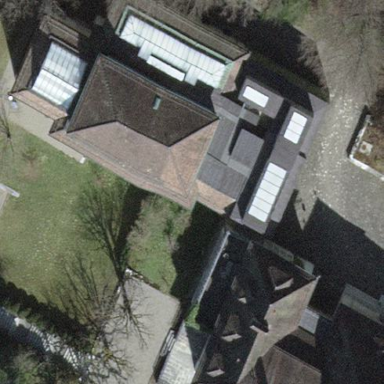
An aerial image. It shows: Museum housed in building.